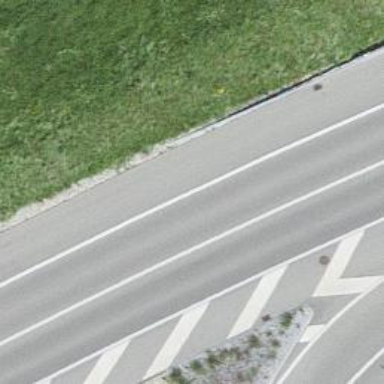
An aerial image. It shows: Asphalt road classified as trunk highway.